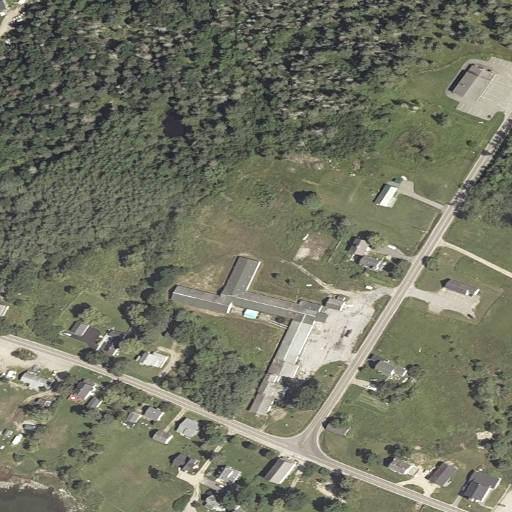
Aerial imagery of cape in Maine named Carpenter Point containing mixed forest, medium intensity development, low intensity development, evergreen forest, open development, pasture, herbaceous wetlands, high intensity development, grassland, and open water